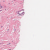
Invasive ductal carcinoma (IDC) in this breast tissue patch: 0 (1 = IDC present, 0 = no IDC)